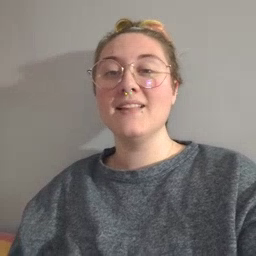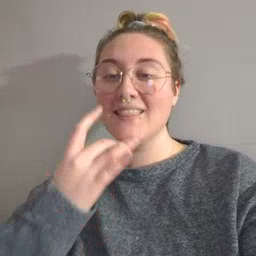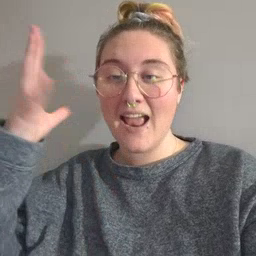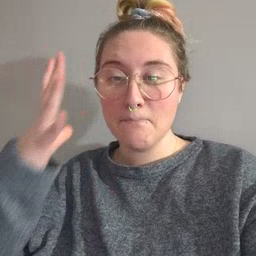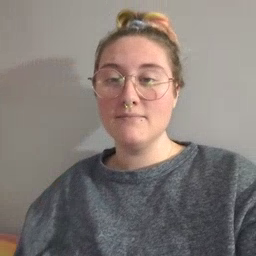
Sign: lamp